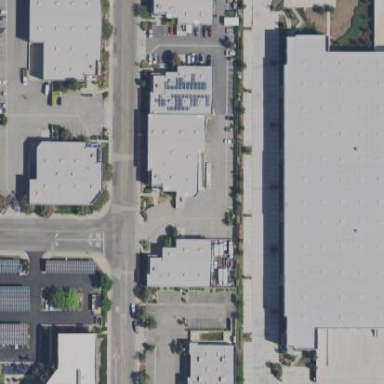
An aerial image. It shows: Commercial area.